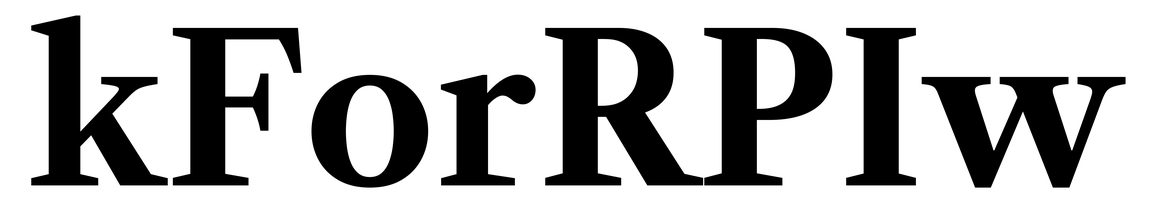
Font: LibreCaslonText_Bold